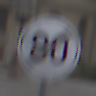
Verkehrszeichen: EndeGeschwindigkeit80
Umgebung: Outdoor, Urban
Tageszeit: Midday
Wetter: Overcast
Licht: Natural
Jahreszeit: NotSpecified
Kontrast: LowContrast